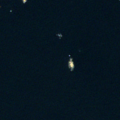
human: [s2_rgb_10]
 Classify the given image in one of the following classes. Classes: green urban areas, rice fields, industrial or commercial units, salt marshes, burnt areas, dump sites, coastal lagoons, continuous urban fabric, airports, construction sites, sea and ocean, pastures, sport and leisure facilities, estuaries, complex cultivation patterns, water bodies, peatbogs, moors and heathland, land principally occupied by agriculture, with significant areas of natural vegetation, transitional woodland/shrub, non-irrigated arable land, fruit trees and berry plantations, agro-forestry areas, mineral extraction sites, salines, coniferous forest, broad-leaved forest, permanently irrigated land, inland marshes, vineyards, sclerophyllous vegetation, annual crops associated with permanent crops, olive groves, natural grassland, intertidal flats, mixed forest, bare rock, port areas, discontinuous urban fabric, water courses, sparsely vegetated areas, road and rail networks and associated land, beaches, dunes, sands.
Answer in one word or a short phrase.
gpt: sea and ocean